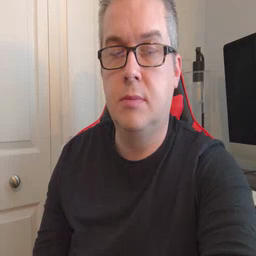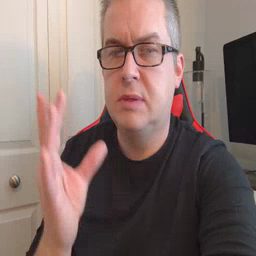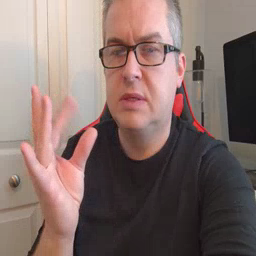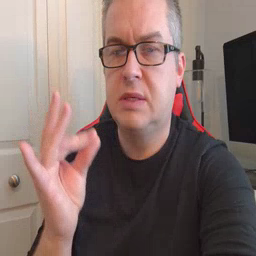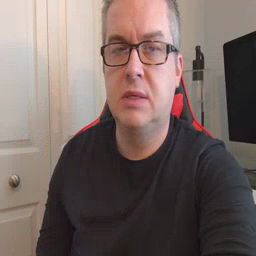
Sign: sticky